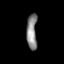
Tissue: skin
Cell type: Epithelial cells
Senescence score: 0.8236
Nuclear area (px): 361
Mean DAPI intensity: 137.216